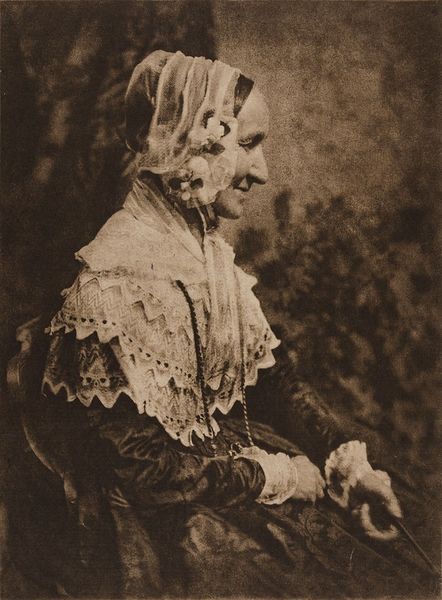
Titel: Mrs. Rigby
Künstler: David Octavius Hill
Standort: Hamburg
Institution: Museum für Kunst und Gewerbe Hamburg
Schlagwörter: frau, haube, portrait, figur, kopfbedeckung, foto, fotografie, photographie, photo, karton, lichtbild, japanpapier, bildwerke, heliogravur, angewandte und bildende kunst, hessische systematik, porträt, porträtfotografie, porträtphotographie, hüftbild, heliogravüre, photogravüre, fotogravüre